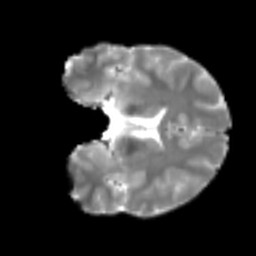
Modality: T2w
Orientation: coronal
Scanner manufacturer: siemens
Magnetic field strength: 3 T
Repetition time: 4 s
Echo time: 0.0594 s